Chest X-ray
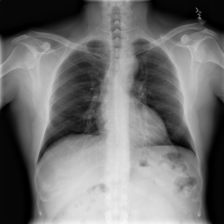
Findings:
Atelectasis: negative
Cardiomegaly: negative
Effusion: negative
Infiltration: negative
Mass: negative
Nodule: negative
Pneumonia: negative
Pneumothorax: negative
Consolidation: negative
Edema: negative
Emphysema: negative
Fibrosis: negative
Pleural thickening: negative
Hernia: negative